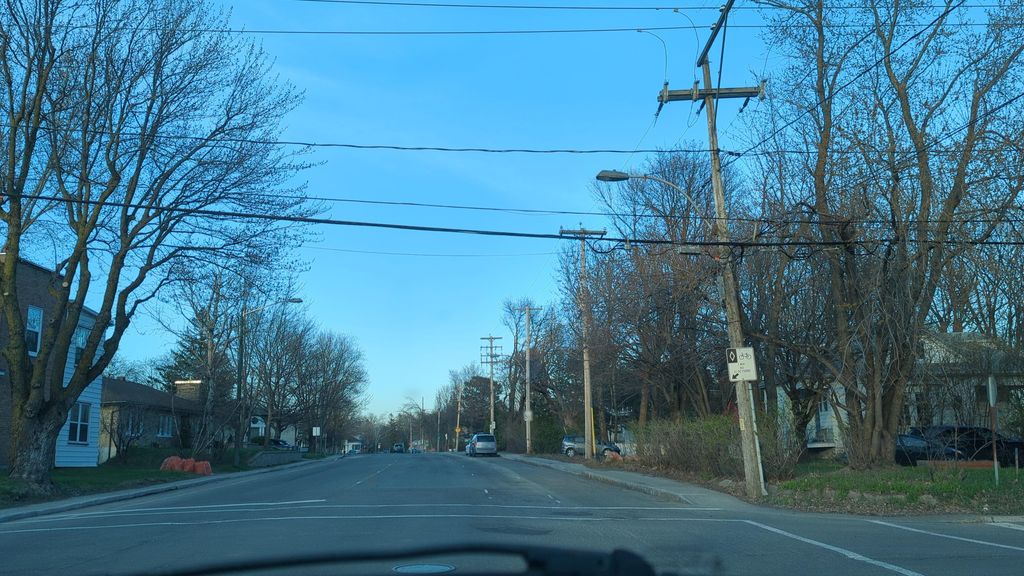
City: quebec_city